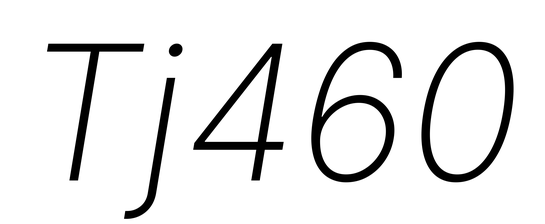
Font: Inter-Italic_ExtraLight_Italic